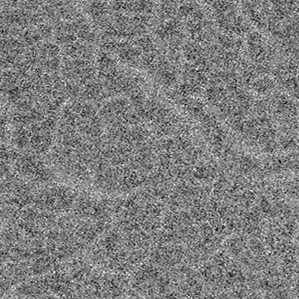
Label: frost